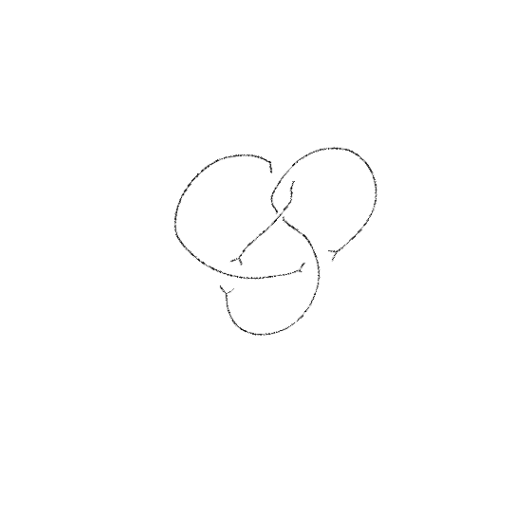
Crossing number: 4